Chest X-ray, PA view. Patient: 62 years old, sex M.
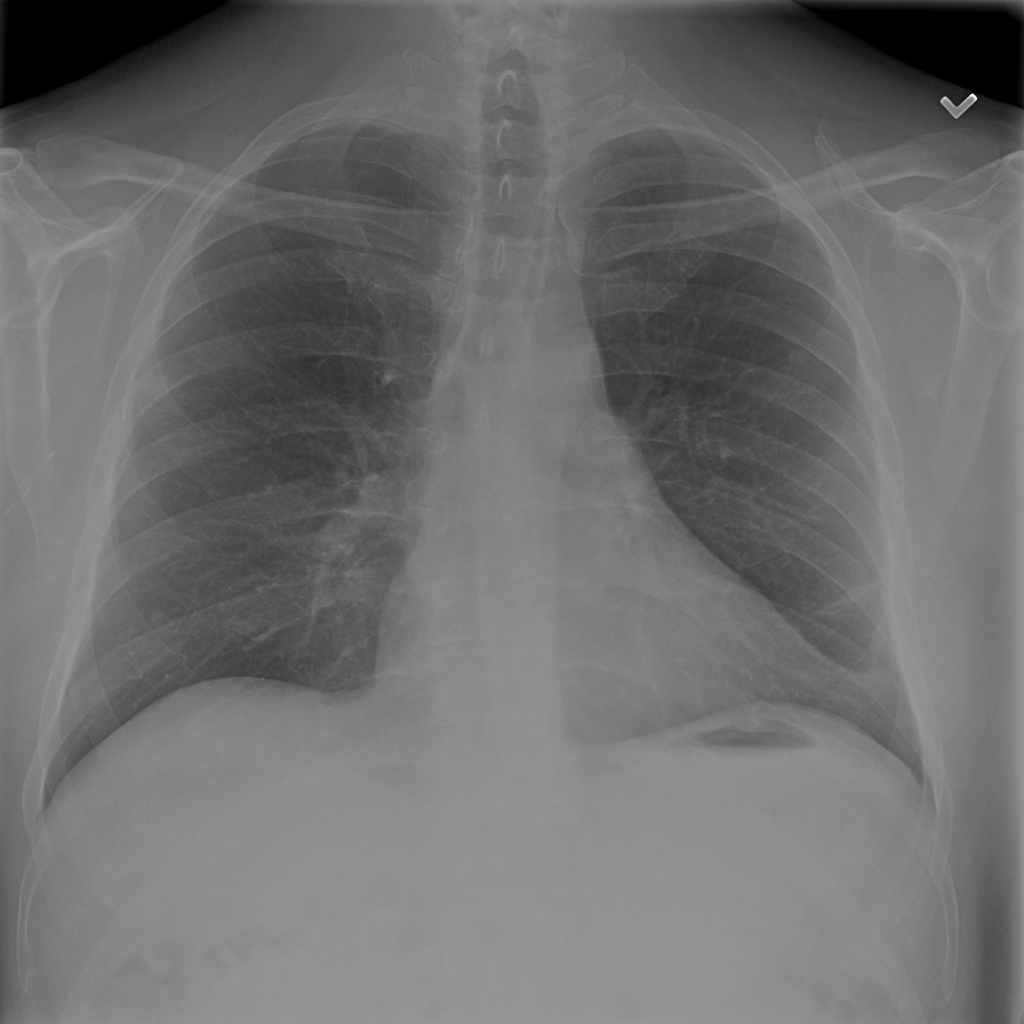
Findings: No Finding